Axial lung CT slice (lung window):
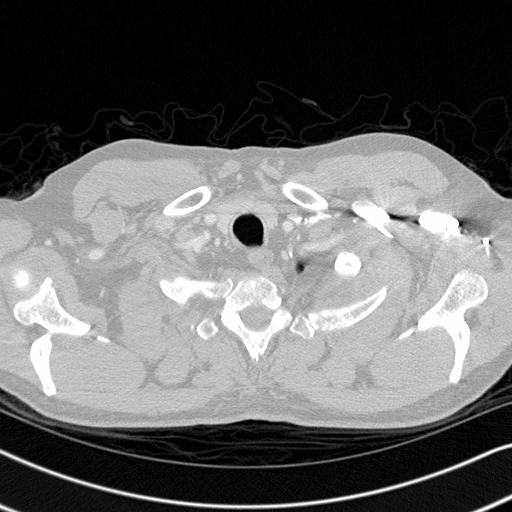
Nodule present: no